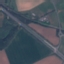
Land use / land cover class: Highway